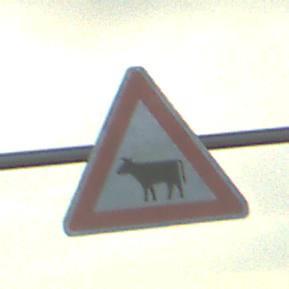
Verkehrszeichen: ViehtriebRechts
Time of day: SunriseSunset
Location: Outdoor (Nature)
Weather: PartlyCloudy
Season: NotSpecified
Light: Natural